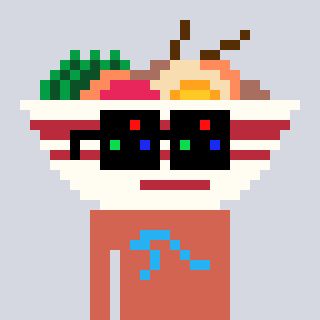
a pixel art character with square black sunglasses, a noodles-shaped head and a peachy-colored body on a cool background